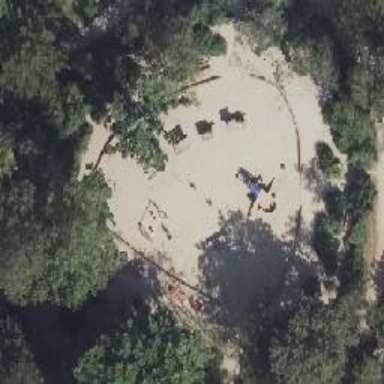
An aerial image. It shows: Playground with swings.